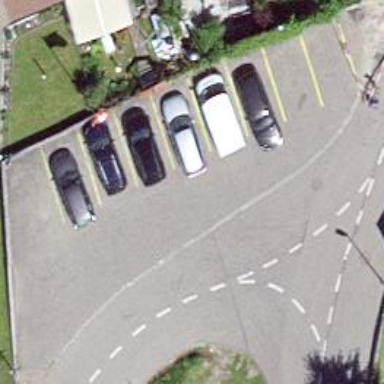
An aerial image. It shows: Parking area with surface.